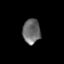
Tissue: skin
Cell type: Epithelial cells
Senescence score: 0.2468
Nuclear area (px): 423
Mean DAPI intensity: 108.305